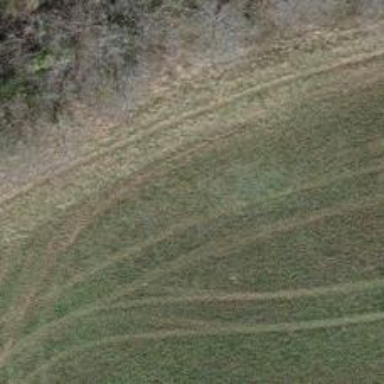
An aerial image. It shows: Path on the ground.